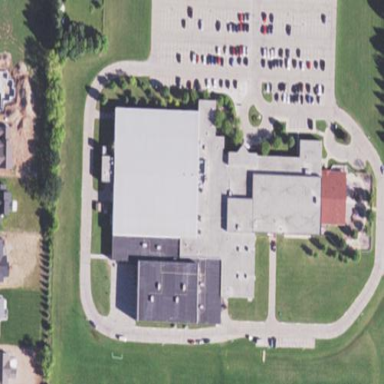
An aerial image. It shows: Sports center building.